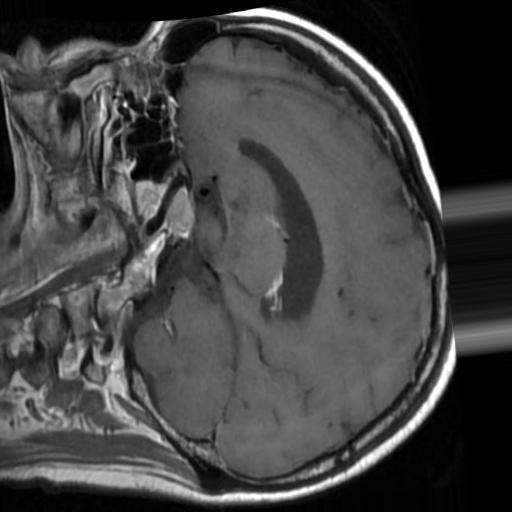
Label: brain_tumor